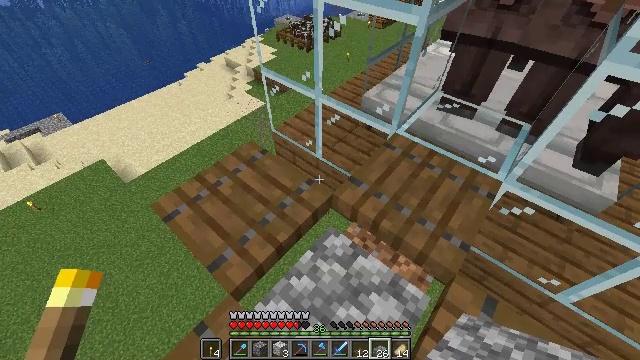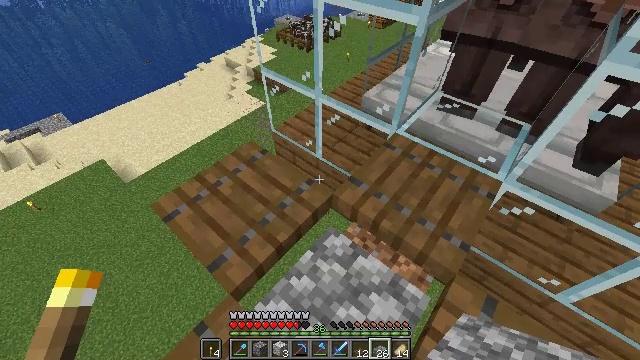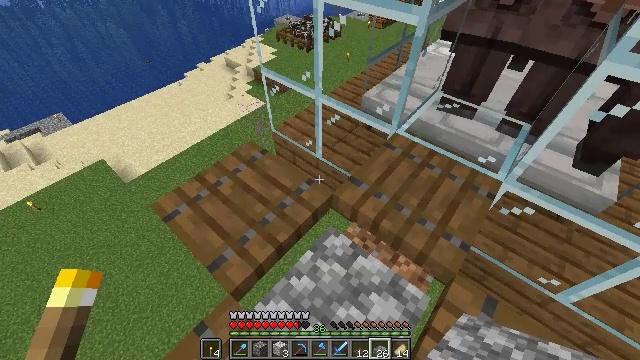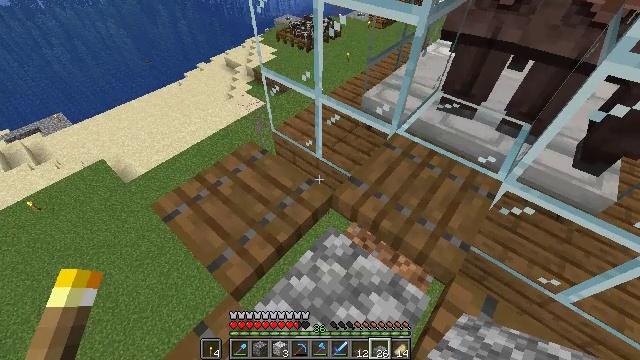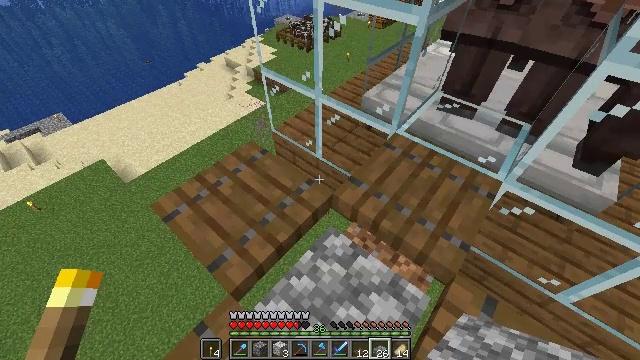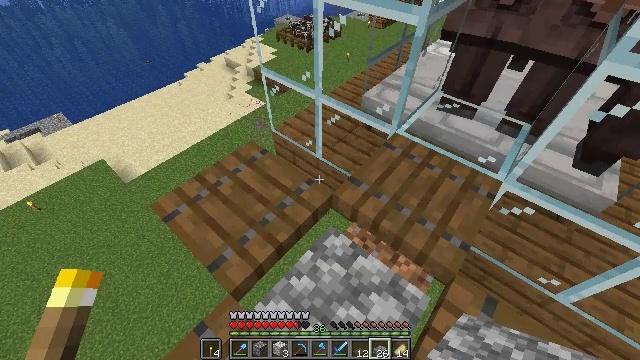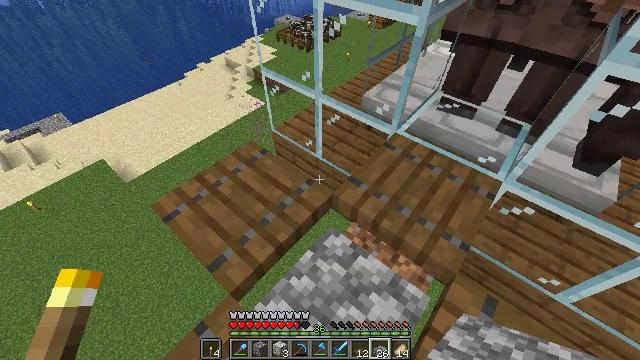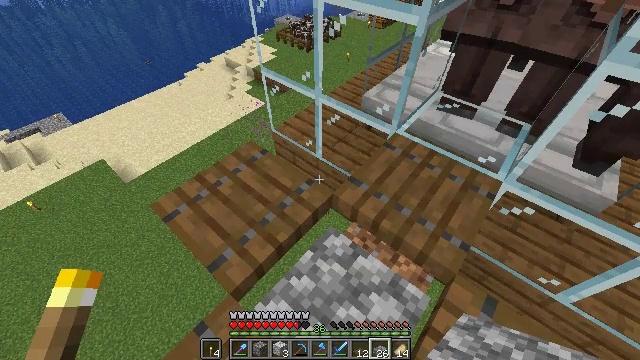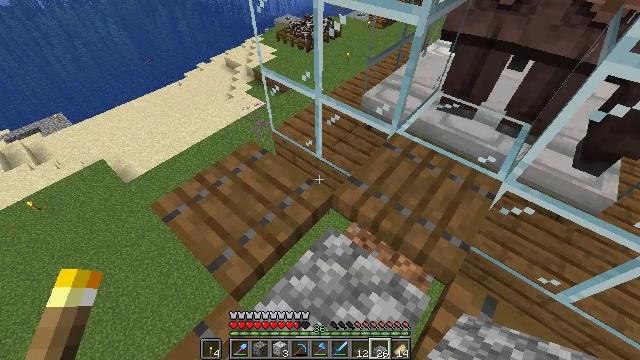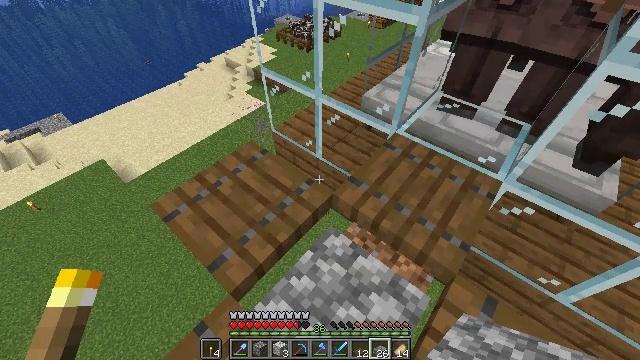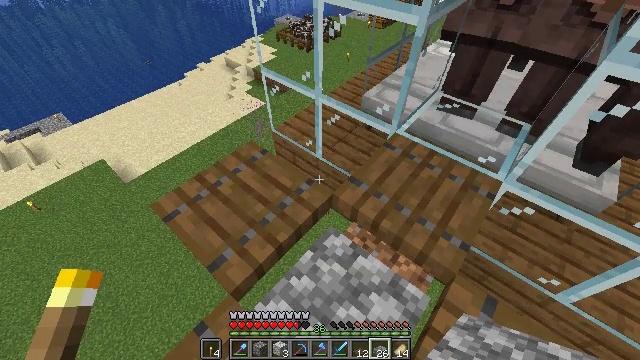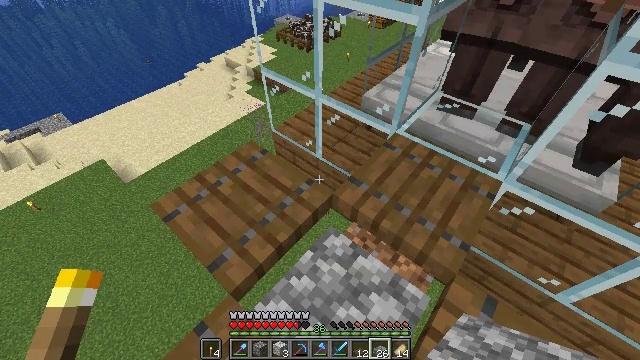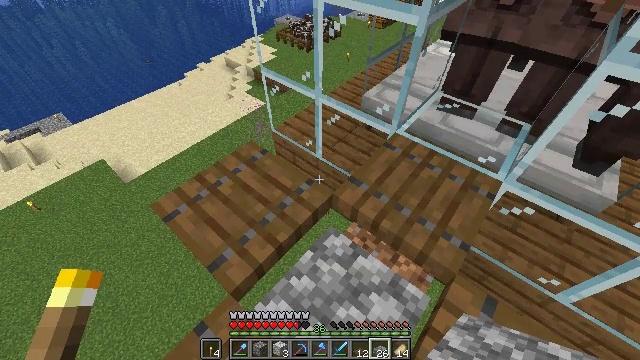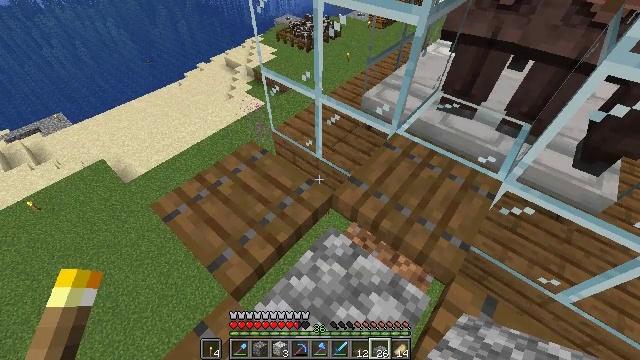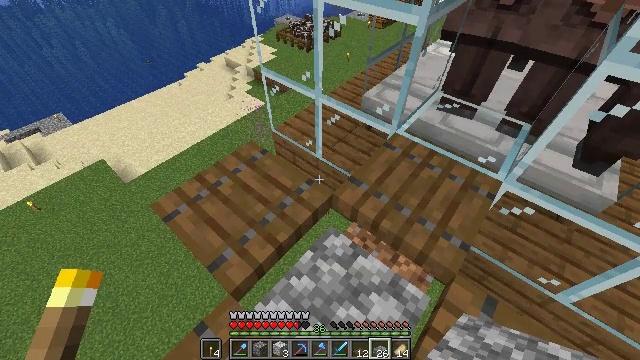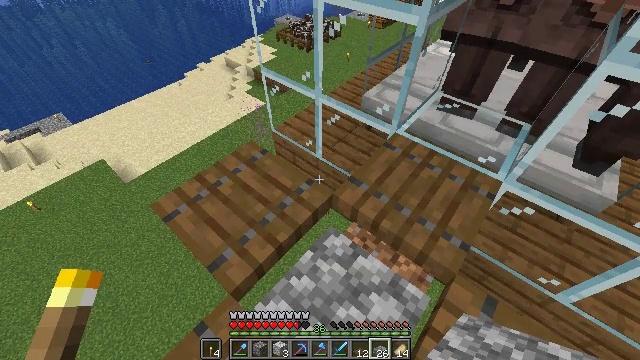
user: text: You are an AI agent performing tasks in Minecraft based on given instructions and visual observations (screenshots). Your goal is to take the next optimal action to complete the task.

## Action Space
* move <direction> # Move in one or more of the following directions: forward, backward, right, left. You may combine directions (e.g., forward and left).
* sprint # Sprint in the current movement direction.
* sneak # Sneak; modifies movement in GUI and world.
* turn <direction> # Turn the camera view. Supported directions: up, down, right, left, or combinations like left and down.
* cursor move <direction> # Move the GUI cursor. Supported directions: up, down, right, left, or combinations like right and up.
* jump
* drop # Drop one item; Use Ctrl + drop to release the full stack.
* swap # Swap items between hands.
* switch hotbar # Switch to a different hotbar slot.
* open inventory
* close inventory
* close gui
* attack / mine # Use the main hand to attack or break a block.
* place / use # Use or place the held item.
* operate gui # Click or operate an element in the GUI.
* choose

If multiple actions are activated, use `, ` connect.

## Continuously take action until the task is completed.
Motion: motion action
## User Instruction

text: Attack the cobblestone slab to gather it.
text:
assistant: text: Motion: no_op
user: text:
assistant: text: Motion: no_op
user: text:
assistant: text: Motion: no_op
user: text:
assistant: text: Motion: no_op
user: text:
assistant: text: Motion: no_op
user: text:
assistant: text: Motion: no_op
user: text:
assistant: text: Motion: no_op
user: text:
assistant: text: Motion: no_op
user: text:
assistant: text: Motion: no_op
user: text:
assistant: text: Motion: no_op
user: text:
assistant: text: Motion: no_op
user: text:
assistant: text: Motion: no_op
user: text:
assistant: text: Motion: no_op
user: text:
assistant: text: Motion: no_op
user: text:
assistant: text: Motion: no_op
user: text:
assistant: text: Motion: no_op
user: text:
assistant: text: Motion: no_op
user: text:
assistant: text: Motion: no_op
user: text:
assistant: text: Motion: no_op
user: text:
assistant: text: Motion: no_op
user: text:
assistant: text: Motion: no_op
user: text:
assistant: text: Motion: no_op
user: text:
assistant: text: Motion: no_op
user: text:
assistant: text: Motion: turn right
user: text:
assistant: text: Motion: turn right
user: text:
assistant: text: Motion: turn right and up
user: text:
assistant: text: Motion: turn right and up
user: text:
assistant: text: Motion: turn right
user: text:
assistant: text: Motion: no_op
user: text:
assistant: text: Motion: no_op